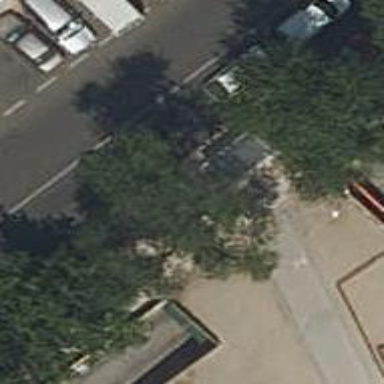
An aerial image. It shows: Bus stop with platform for public transport.